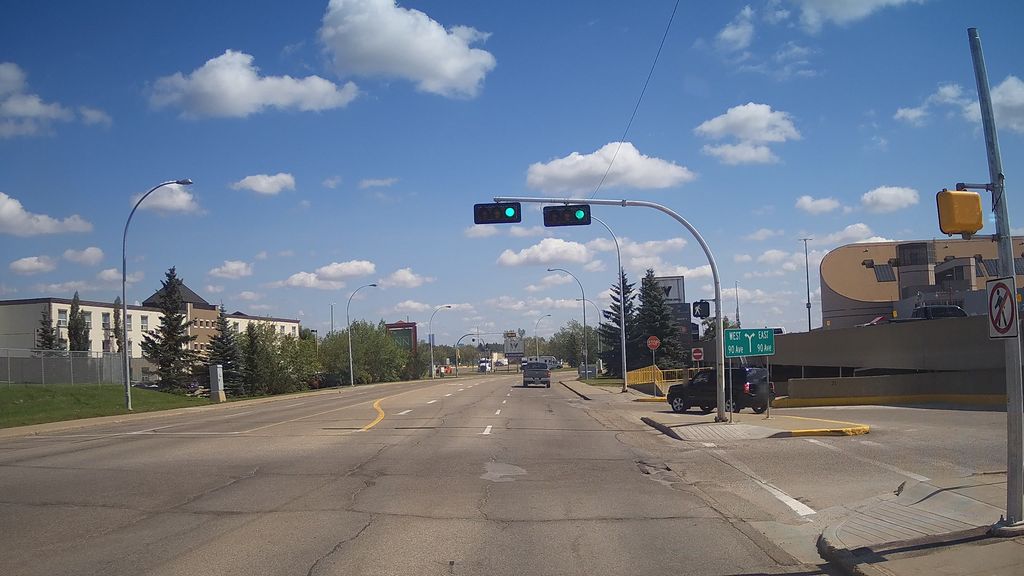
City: edmonton